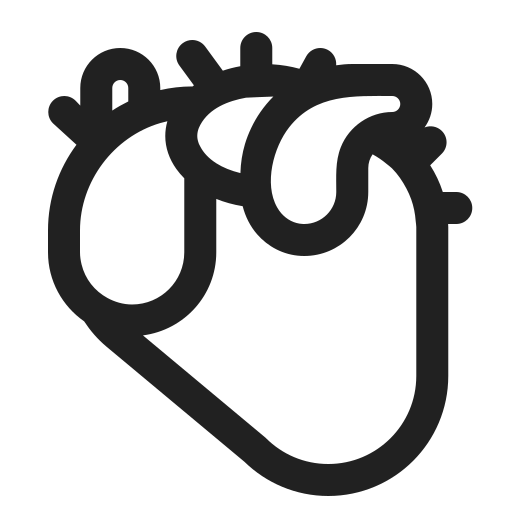
anatomical heart high contrast